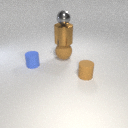
small brown rubber cylinder in front of small blue rubber cylinder